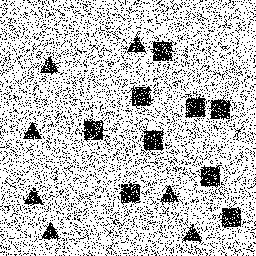
Squares: 9
Triangles: 7
Stars: 0
Total shapes: 16